Field crop: maize
Growth stage: 2
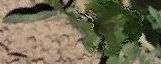
Species: maize